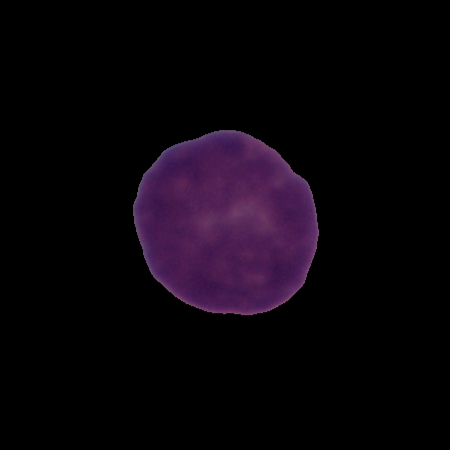
Label: healthy